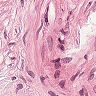
Metastatic tissue present: yes